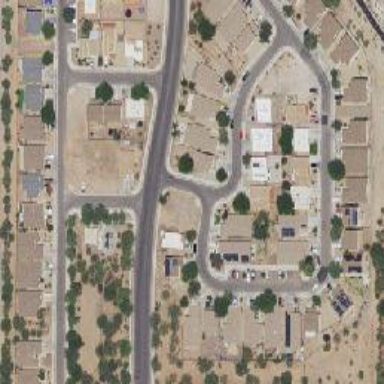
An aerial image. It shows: Residential road.